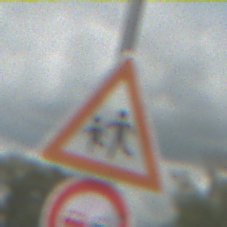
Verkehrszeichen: KinderRechts
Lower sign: Ueberholverbot
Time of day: Midday
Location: Outdoor (Suburban)
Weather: PartlyCloudy
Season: Summer
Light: Natural